Interaction volume radius: 10 \u00c5
Interaction volume height: 10 \u00c5
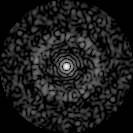
Disorder parameter: 0.8559